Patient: sex M, age 58
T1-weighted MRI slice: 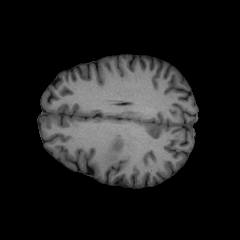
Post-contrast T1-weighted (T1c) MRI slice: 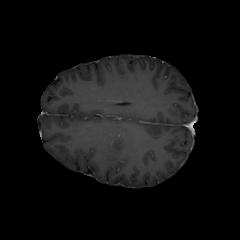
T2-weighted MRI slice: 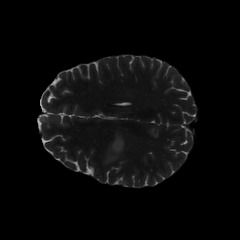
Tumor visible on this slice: yes
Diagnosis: Glioblastoma, IDH-wildtype
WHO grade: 4